Field crop: tomato
Growth stage: 2
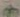
Species: solanum